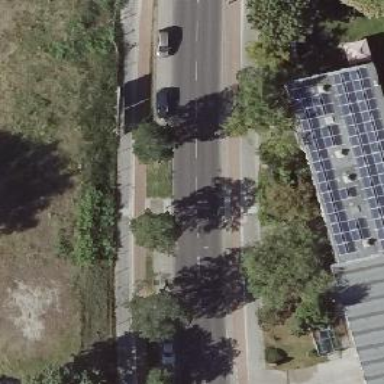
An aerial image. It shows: Uncontrolled crossing along footway.